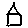
Label: house